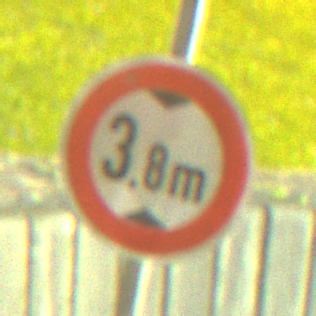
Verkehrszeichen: TatsaechlicheHoehe
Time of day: Night
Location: Outdoor (Urban)
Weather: PartlyCloudy
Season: NotSpecified
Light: Artificial